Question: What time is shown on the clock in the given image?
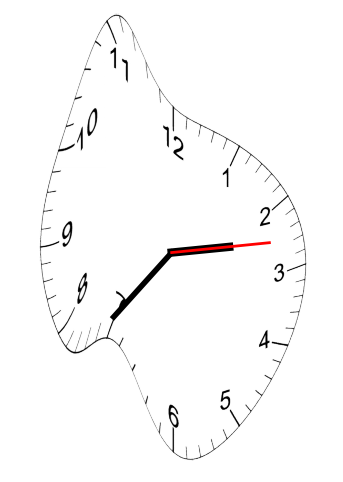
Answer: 02:36:13